Current action and preconditions to check: path_clear

Your task: For each precondition in the list above, predict whether it will hold at this action.

Consider the current scene as observed from the mobile robot's camera, and analyze the predicted future states of all dynamic agents (e.g., people, animals, vehicles, or any moving entities) within the NEXT SECOND.

IMPORTANT: Only answer "very likely" if you are absolutely certain—based on strong, clear evidence—that a dynamic agent will violate the precondition in the predicted future state. Do NOT answer "very likely" for unlikely, ambiguous, or low-probability risks.

Ask yourself for each precondition: Is there a high probability, with clear and convincing evidence, that the predicted future states of any dynamic agent will interfere with the predicted future state of the currently executing action within the NEXT SECOND, causing that precondition to fail?

Assess the risk level based on these predictions. Use "likely" or "very likely" if motions create a clear risk of interference.

Use "neutral" or "improbable" if agents are nearby but their predicted paths are clearly diverging or non-conflicting.

Failure Risk Categories: "very improbable", "improbable", "neutral", "likely", "very likely"

Answer Format: Output ONLY the probability_of_failure value from these categories: "very improbable", "improbable", "neutral", "likely", "very likely"

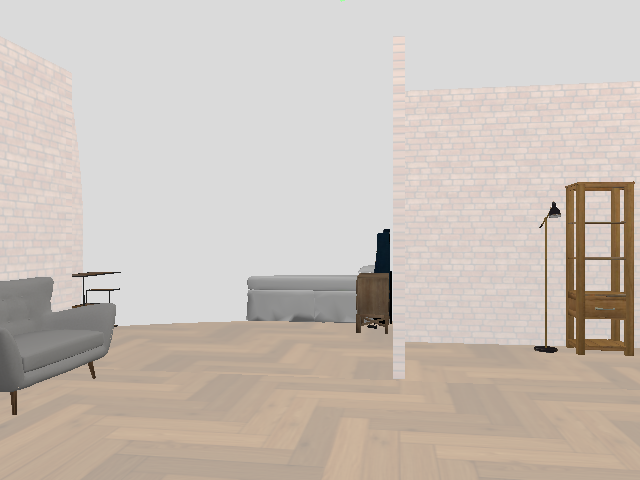

Answer: very improbable